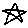
Label: star